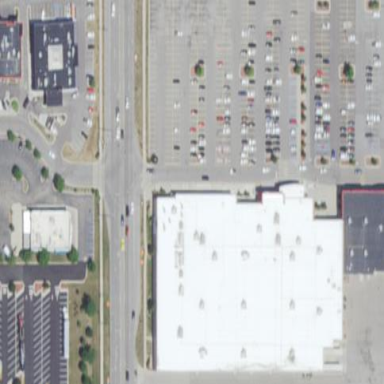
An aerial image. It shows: Department store building.